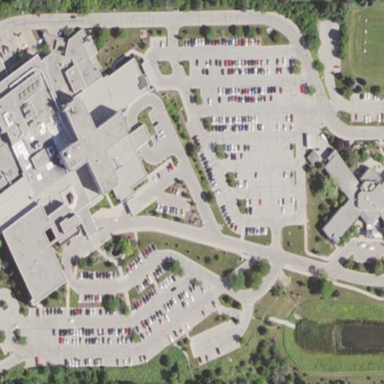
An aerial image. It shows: Healthcare facility identified as hospital.